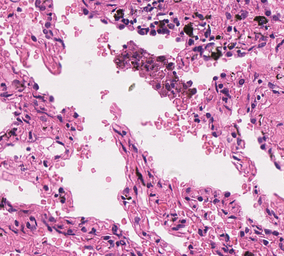
Tumor epithelial tissue: no
Tumor-associated stroma tissue: no
Normal tissue: yes